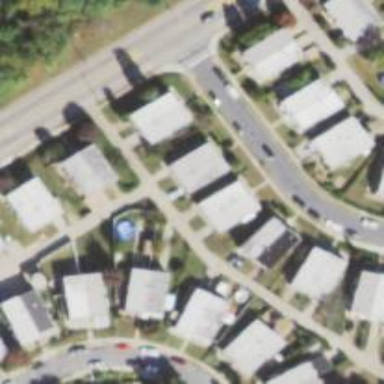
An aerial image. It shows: Alleyway designated as service road.